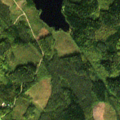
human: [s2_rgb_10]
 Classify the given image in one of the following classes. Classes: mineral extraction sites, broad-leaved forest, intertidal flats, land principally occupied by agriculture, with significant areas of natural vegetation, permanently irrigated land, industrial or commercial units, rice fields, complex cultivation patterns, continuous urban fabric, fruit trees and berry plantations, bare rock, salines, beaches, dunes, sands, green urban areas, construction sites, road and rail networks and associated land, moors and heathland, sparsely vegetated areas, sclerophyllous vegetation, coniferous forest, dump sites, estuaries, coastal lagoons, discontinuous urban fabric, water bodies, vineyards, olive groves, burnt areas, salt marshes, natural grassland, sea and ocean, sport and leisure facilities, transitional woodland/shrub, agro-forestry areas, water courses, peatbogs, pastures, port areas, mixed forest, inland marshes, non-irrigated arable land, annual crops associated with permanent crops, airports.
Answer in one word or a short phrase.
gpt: broad-leaved forest, coniferous forest, mixed forest, transitional woodland/shrub, water bodies